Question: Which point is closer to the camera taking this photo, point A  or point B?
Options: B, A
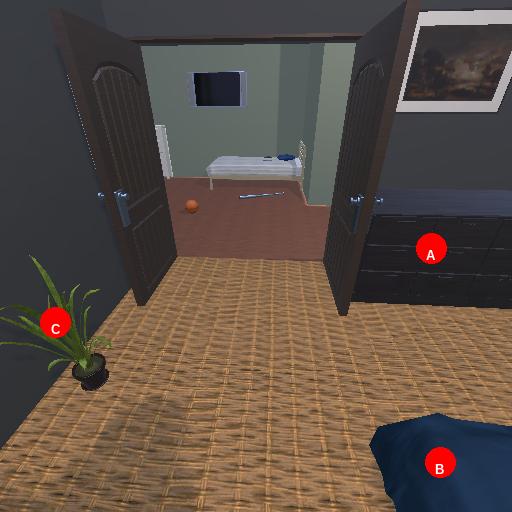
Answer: B